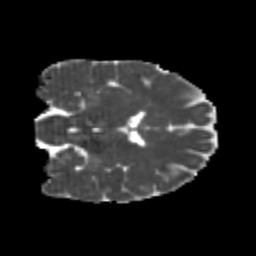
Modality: MD
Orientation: coronal
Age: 24
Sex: female
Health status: healthy
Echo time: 0.074 s